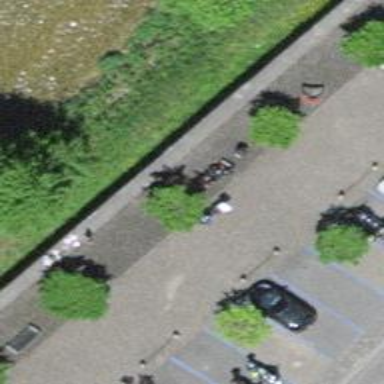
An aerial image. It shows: Bench.